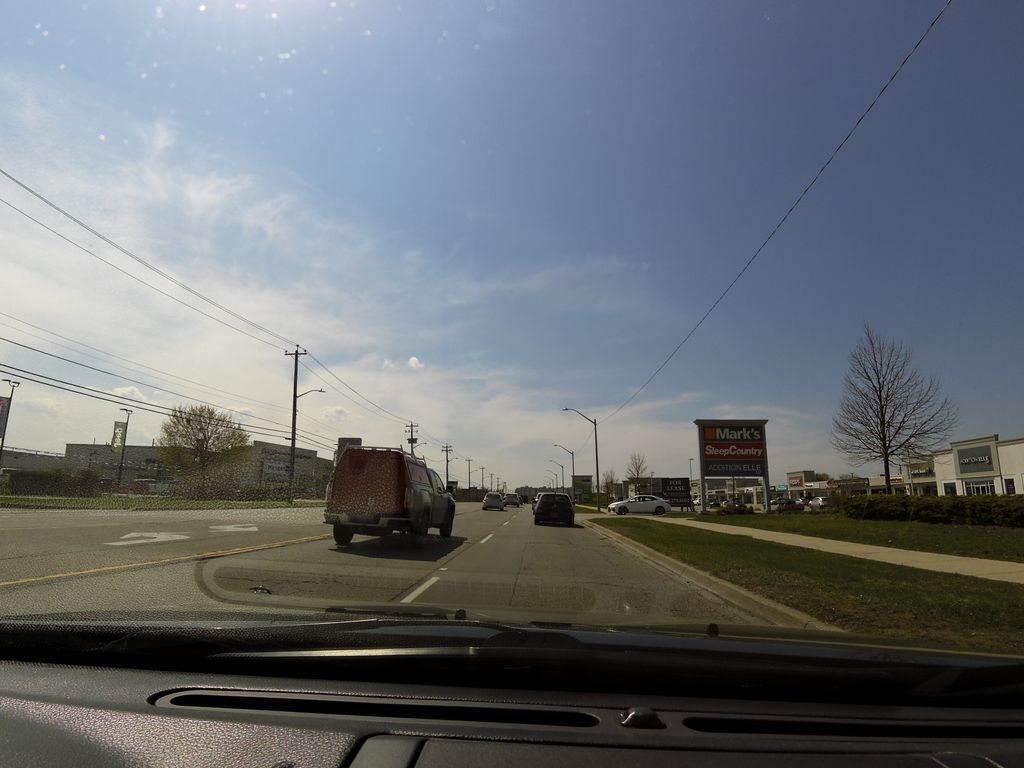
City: kitchener-waterloo